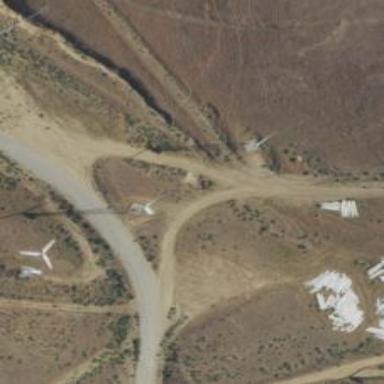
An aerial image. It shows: Wind generator is in the picture.